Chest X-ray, AP view. Patient: 39 years old, sex M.
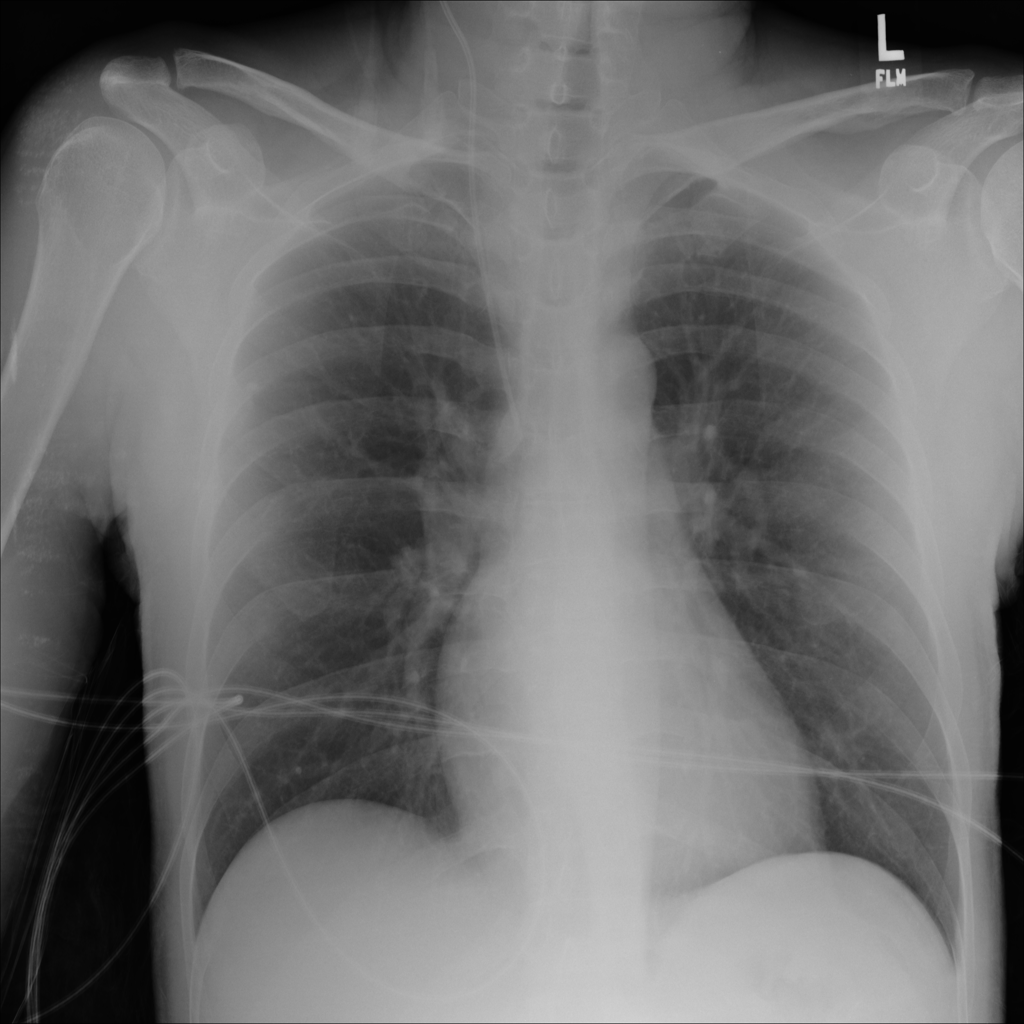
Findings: No Finding